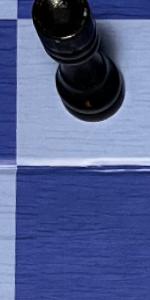
Label: Empty